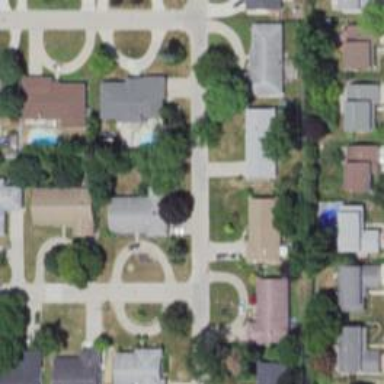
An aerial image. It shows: Driveway.